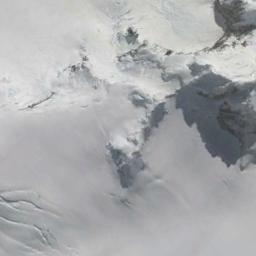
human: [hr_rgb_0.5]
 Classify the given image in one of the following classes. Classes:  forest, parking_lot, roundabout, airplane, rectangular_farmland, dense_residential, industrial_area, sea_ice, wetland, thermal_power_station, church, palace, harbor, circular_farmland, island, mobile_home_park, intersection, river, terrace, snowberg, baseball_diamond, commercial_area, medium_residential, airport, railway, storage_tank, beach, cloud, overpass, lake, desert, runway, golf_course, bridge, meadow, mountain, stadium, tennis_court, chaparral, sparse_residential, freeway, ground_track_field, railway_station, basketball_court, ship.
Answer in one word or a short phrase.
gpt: snowberg